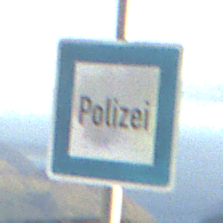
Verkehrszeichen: Polizei
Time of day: SunriseSunset
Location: Outdoor (Nature)
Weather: PartlyCloudy
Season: NotSpecified
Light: Natural